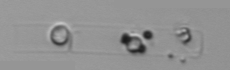
Label: Guinardia_delicatula_TAG_internal_parasite